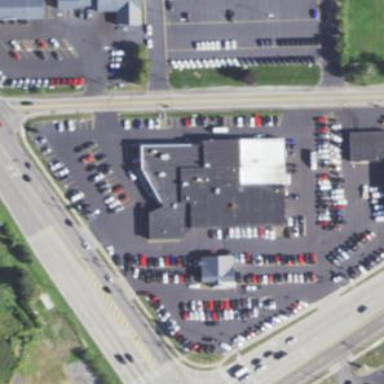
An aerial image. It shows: Car shop building.